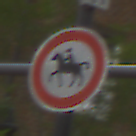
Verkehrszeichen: VerbotReiter
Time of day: MorningAfternoon
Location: Outdoor (Urban)
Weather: Overcast
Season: NotSpecified
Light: Natural